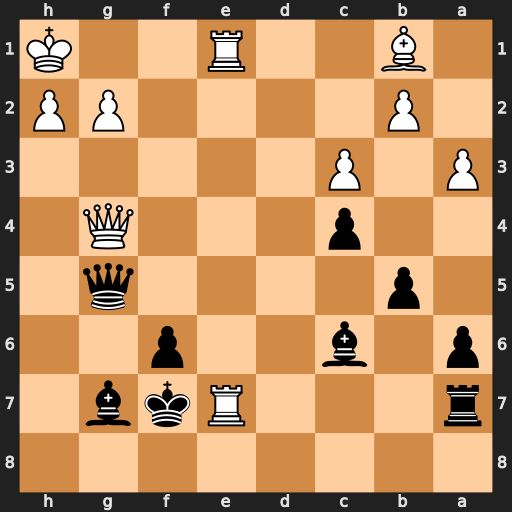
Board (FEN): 8/r3Rkb1/p1b2p2/1p4q1/2p3Q1/P1P5/1P4PP/1B2R2K
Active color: b
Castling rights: -
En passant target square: -
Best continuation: Rxe7 Rxe7+ Kxe7 Qxg5 fxg5